Question: I have an image processing application that I am using to test potential speedup of blocks/threads on iOS. The algorithm works fine, uses a fair amount of memory and then dumps it after running.
I made a test suite that runs the algorithm 10 times sequentially and 10 times using my parallel implementation. If I try to run it on a phone it crashes due to memory pressure - it ends up needing about 432MB of memory. However, once the suite is done it all finally gets cleaned up :/

Each individual run is using around 25MB of memory. So I thought the solution would be to reset all of my objects after each run and they would get cleaned up. I basically have 2 processing objects that do all of my work. So after each run I thought setting them to nil would cause them to be recreated and the old versions to be destroyed and that memory freed. However, it had no effect on my memory usage.
Is there something more I need to do to free up the memory in-between calls? I thought Objective-C was now using reference counting, and once I eliminate the only reference - in my viewController - that it would be freed. Any suggestions would be greatly appreciated.
This is the test suite algorithm with my attempted memory-freeing:
'''
- (void)runTestSuite
{
// Sequential
NSLog(@"Sequential Run: ");
for (int i = 0; i < 10; i++) {
self.imageView.image = self.startImage;
self.imageManipulator = nil;
self.objectRecognizer = nil;
for (UIView *view in self.gameView.subviews) {
[view removeFromSuperview];
}
[self processImageInParallel:NO];
}
[self printResults];
[self clearResults];
// Parallel
NSLog(@"Parallel Run: ");
for (int i = 0; i < 10; i++) {
self.imageView.image = self.startImage;
self.imageManipulator = nil;
self.objectRecognizer = nil;
for (UIView *view in self.gameView.subviews) {
[view removeFromSuperview];
}
[self processImageInParallel:YES];
}
[self printResults];
[self clearResults];
}
'''
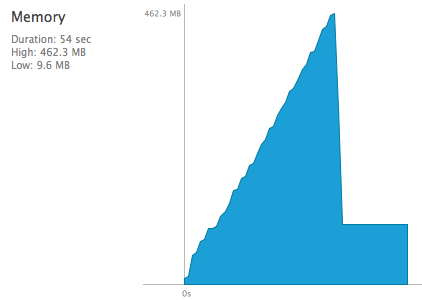
Answer: Other than working on the algorithm to improve memory usage you could give '@autoreleasepool' a shot. This will free your freeable objects used in between every loop, without the need of the current loop cycle to end.
'''
for (int i = 0; i < 10; i++) {
@autoreleasepool {
}
}
'''
From the <URL>:
> In many situations, allowing temporary objects to accumulate until the
end of the current event-loop iteration does not result in excessive
overhead; in some situations, however, you may create a large number
of temporary objects that add substantially to memory footprint and
that you want to dispose of more quickly. In these latter cases, you
can create your own autorelease pool block. At the end of the block,
the temporary objects are released, which typically results in their
deallocation thereby reducing the program's memory footprint